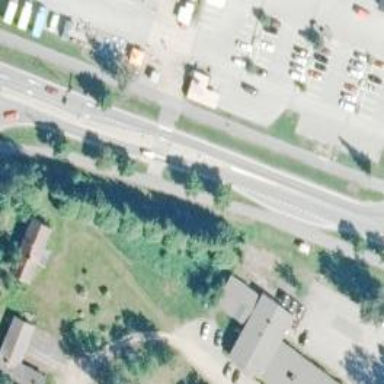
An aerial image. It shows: Asphalt cycleway.